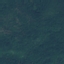
Label: Forest